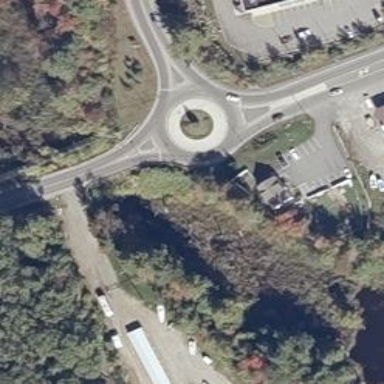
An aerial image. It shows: Tertiary road leading to roundabout.